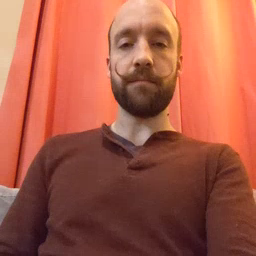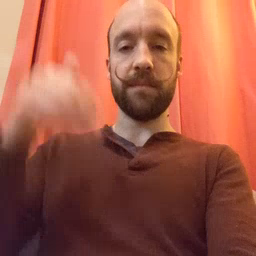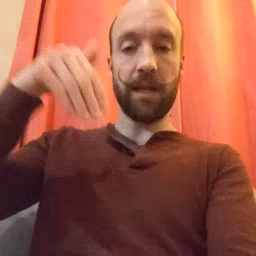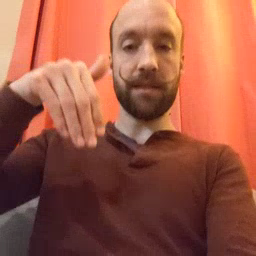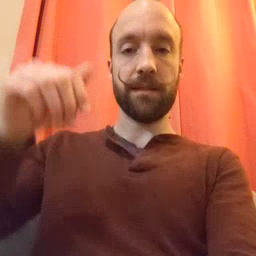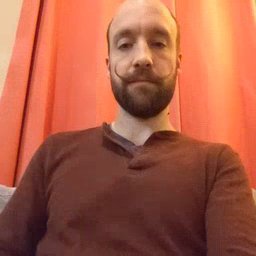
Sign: night